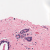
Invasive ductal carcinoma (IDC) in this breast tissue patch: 0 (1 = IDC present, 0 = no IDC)